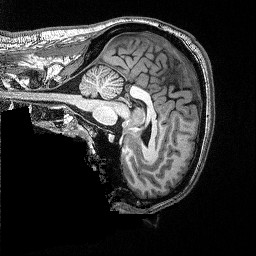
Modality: T1w
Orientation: sagittal
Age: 37
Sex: male
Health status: healthy
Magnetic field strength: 3 T
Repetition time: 2.53 s
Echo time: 0.00331 s